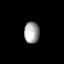
Tissue: lung
Cell type: Epithelial cells
Senescence score: 0.1577
Nuclear area (px): 316
Mean DAPI intensity: 166.066